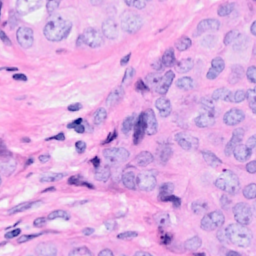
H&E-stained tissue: Breast